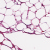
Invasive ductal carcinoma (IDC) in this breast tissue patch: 0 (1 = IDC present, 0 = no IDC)